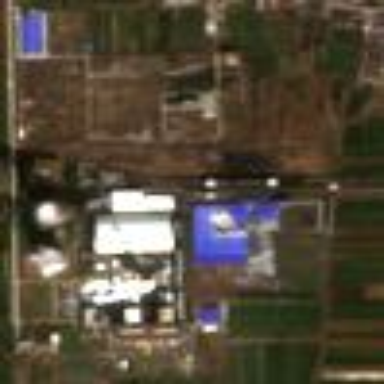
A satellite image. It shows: Industrial area with coal power plant.